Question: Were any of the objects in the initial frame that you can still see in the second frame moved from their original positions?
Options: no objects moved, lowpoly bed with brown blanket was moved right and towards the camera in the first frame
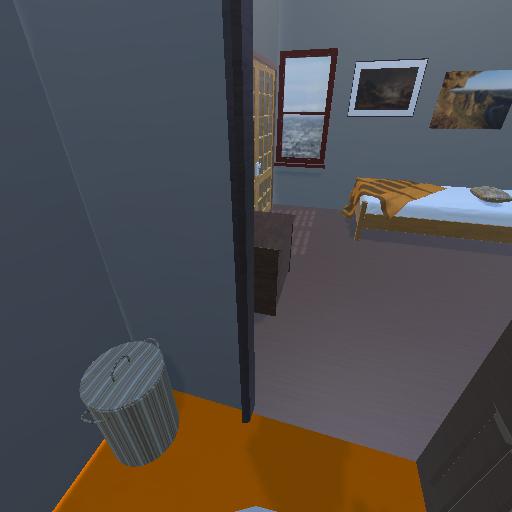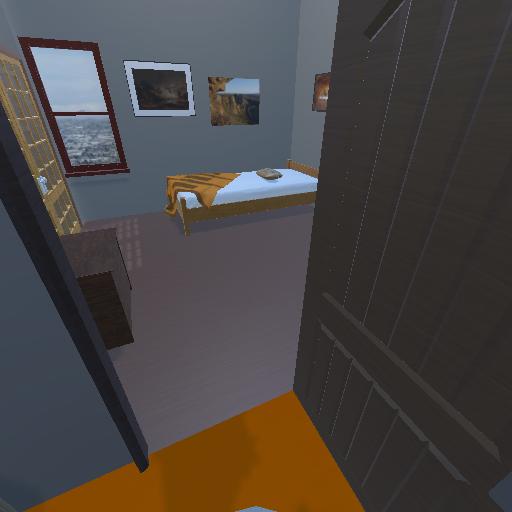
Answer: no objects moved